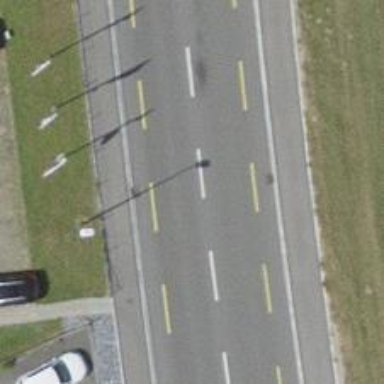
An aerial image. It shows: Primary highway with designated cycle lane.